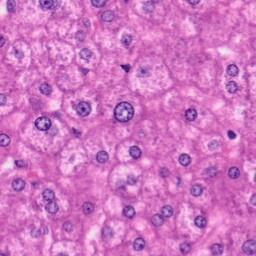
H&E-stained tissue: Liver